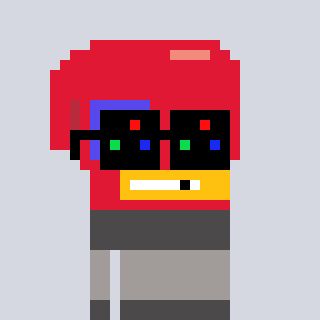
a pixel art character with square black sunglasses, a boxing glove-shaped head and a grayscale-colored body on a cool background